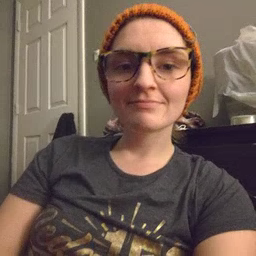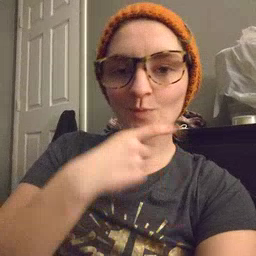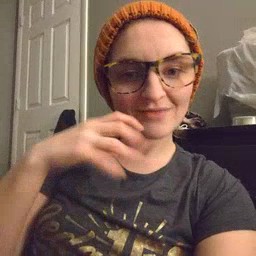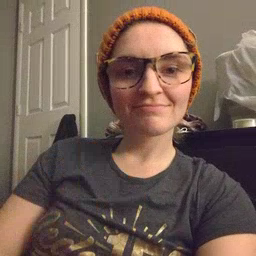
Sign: dryer